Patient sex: F
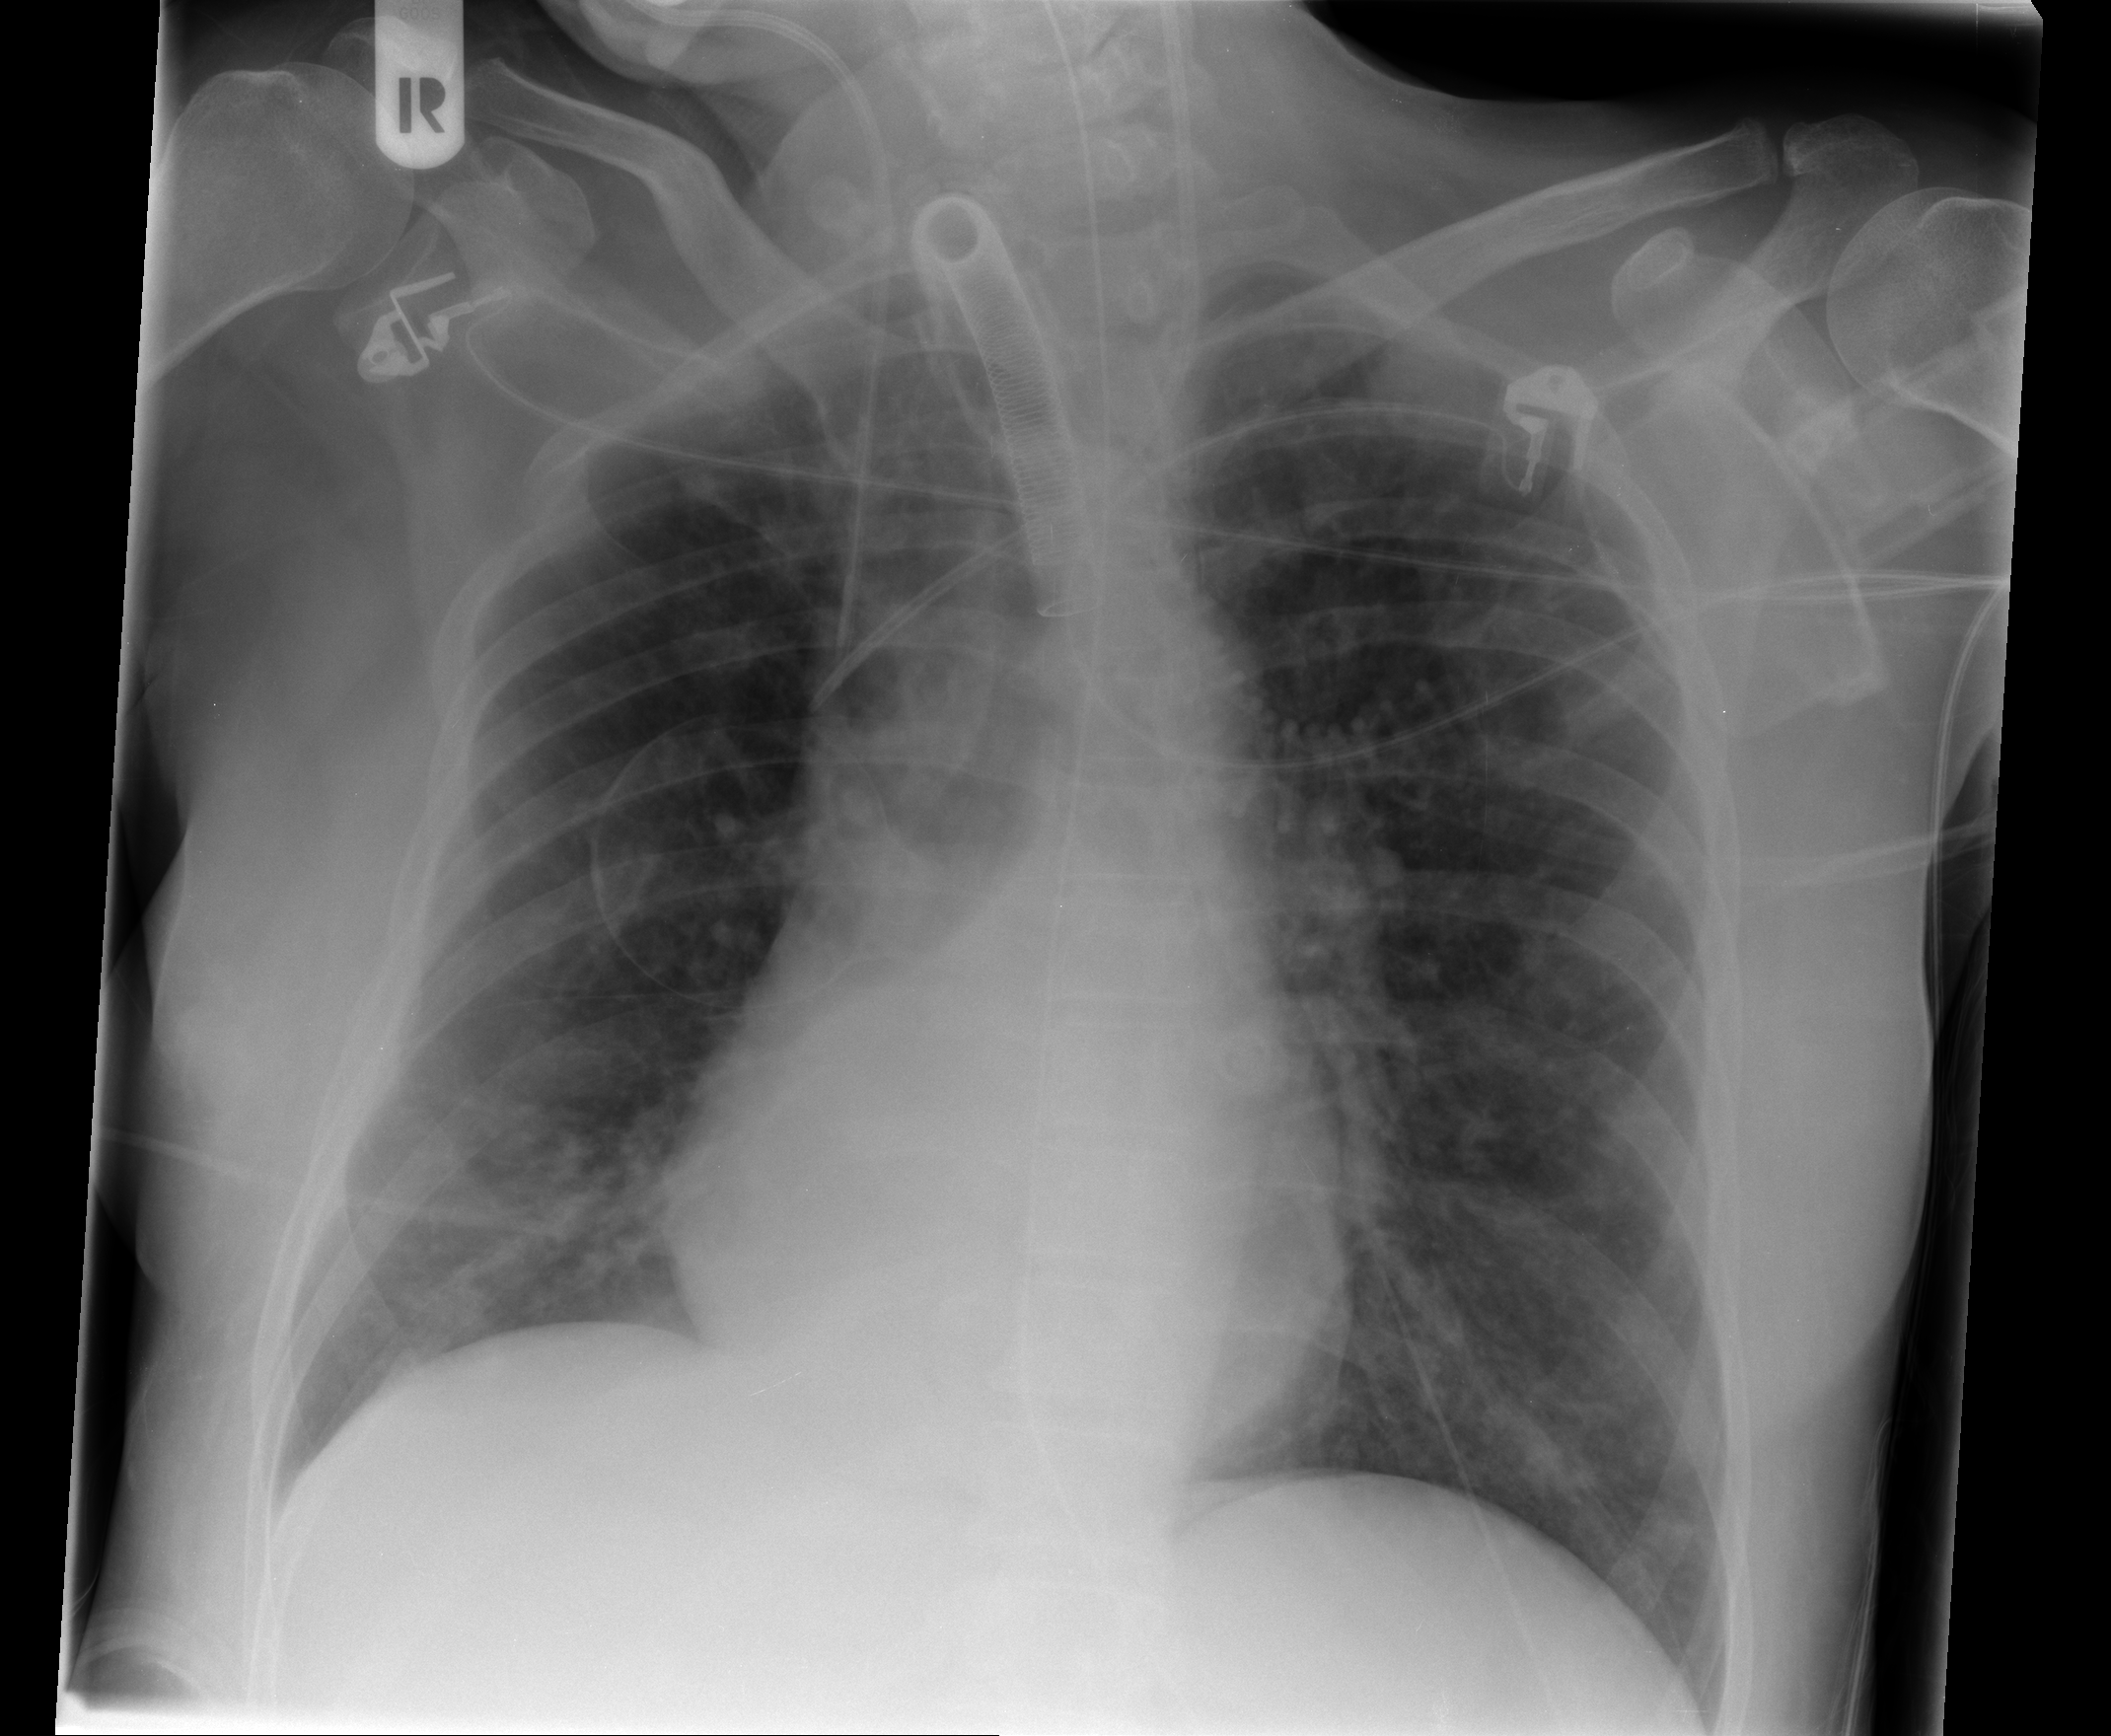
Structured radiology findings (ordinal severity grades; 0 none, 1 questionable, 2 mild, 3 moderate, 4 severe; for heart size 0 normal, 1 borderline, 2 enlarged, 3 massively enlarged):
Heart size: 0
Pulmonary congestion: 1
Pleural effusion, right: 0
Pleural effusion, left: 0
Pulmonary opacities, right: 2
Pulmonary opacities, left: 2
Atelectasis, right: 2
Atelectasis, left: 0